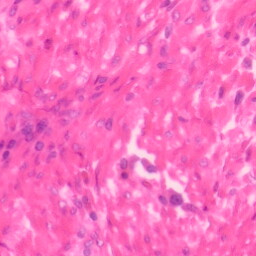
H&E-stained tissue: Colon